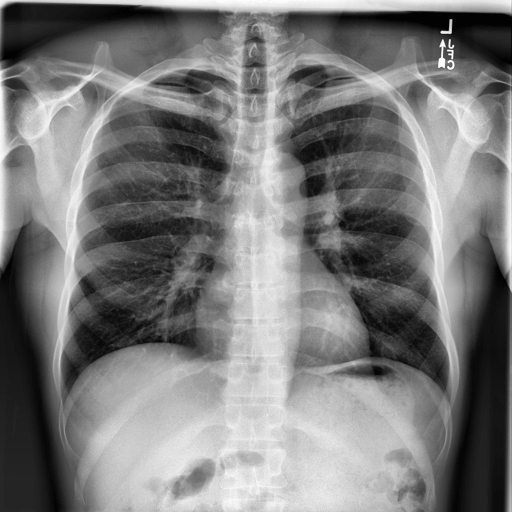
Finding: NORMAL